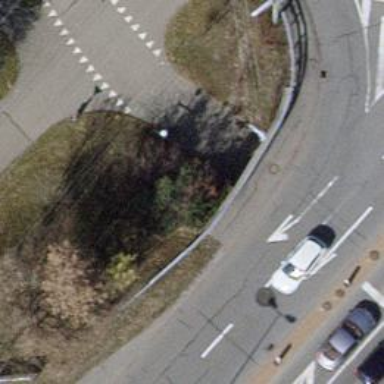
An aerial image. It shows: Asphalt path that goes through tunnel.